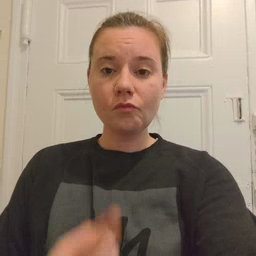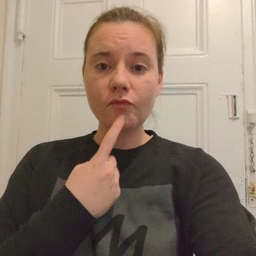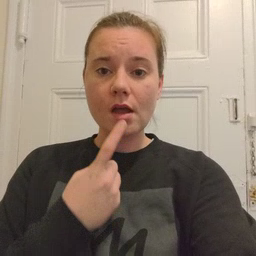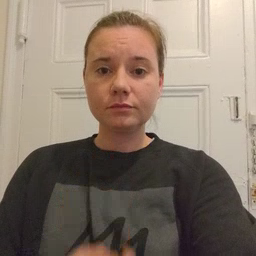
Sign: red